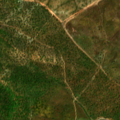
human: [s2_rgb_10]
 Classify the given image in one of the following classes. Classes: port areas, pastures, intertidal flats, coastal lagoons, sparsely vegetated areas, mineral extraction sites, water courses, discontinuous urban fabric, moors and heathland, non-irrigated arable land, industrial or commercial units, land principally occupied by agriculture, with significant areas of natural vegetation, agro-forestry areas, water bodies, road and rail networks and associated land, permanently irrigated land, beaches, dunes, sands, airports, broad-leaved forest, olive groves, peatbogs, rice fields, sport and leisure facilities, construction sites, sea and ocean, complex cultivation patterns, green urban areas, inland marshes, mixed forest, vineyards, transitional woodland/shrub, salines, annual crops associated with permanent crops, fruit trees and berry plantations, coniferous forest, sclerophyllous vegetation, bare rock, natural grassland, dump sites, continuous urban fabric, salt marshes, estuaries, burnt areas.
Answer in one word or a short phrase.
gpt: continuous urban fabric